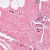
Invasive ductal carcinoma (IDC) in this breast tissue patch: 0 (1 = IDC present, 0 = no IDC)